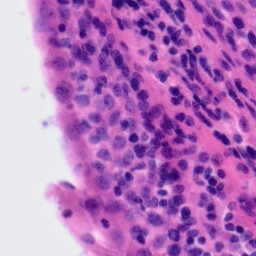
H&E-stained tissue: Tonsil